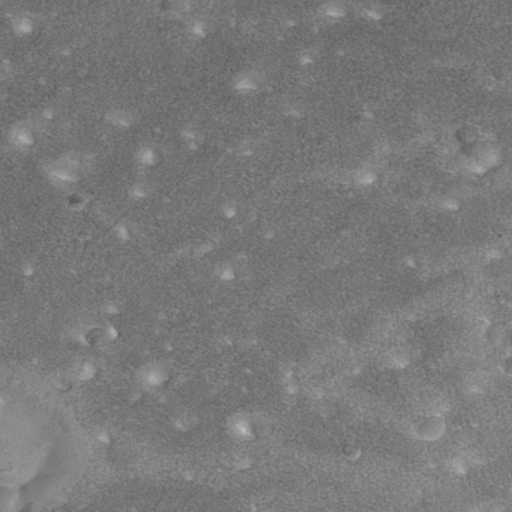
Objects detected: cone